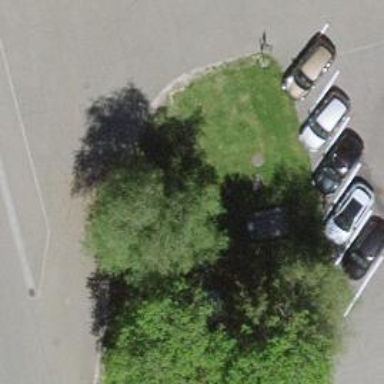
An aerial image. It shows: Picnic table located in leisure land area.